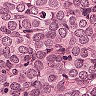
Metastatic tissue present: yes